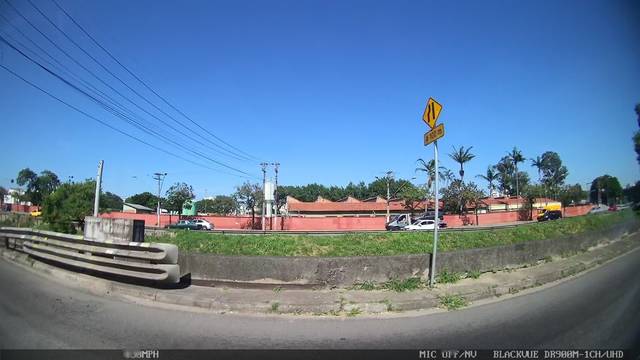
Region: Brazil
Coordinates: -23.65, -46.523